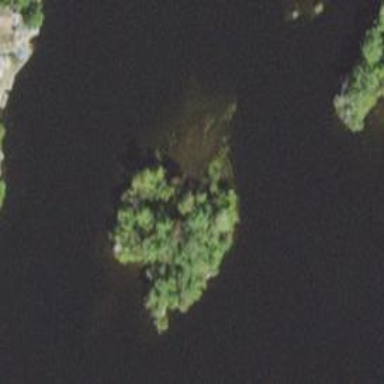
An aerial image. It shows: Islet.